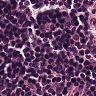
Metastatic tissue present: no